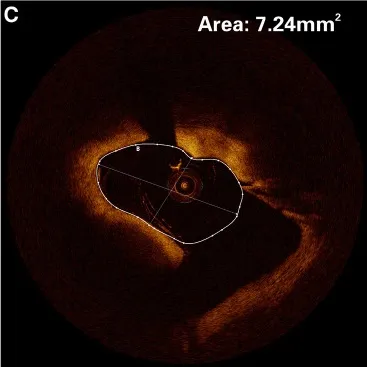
Optical coherence tomography of the patient. (C) The white solid line area is the minimum area of 7.99 mm2 for the real lumen.
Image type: ophthalmic_imaging (oct)